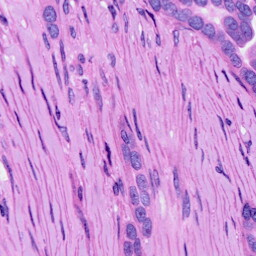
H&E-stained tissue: Ovarian